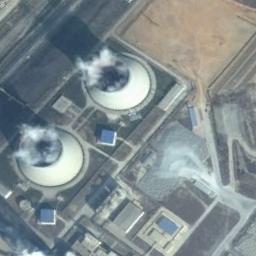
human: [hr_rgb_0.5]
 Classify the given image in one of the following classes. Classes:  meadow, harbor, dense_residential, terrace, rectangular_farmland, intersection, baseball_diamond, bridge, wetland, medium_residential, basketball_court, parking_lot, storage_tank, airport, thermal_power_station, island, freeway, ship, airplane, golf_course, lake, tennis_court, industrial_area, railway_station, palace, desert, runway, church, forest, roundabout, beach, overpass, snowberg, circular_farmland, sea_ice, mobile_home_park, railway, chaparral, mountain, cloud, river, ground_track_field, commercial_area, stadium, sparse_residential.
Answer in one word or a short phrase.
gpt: thermal_power_station